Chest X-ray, PA view. Patient: 41 years old, sex F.
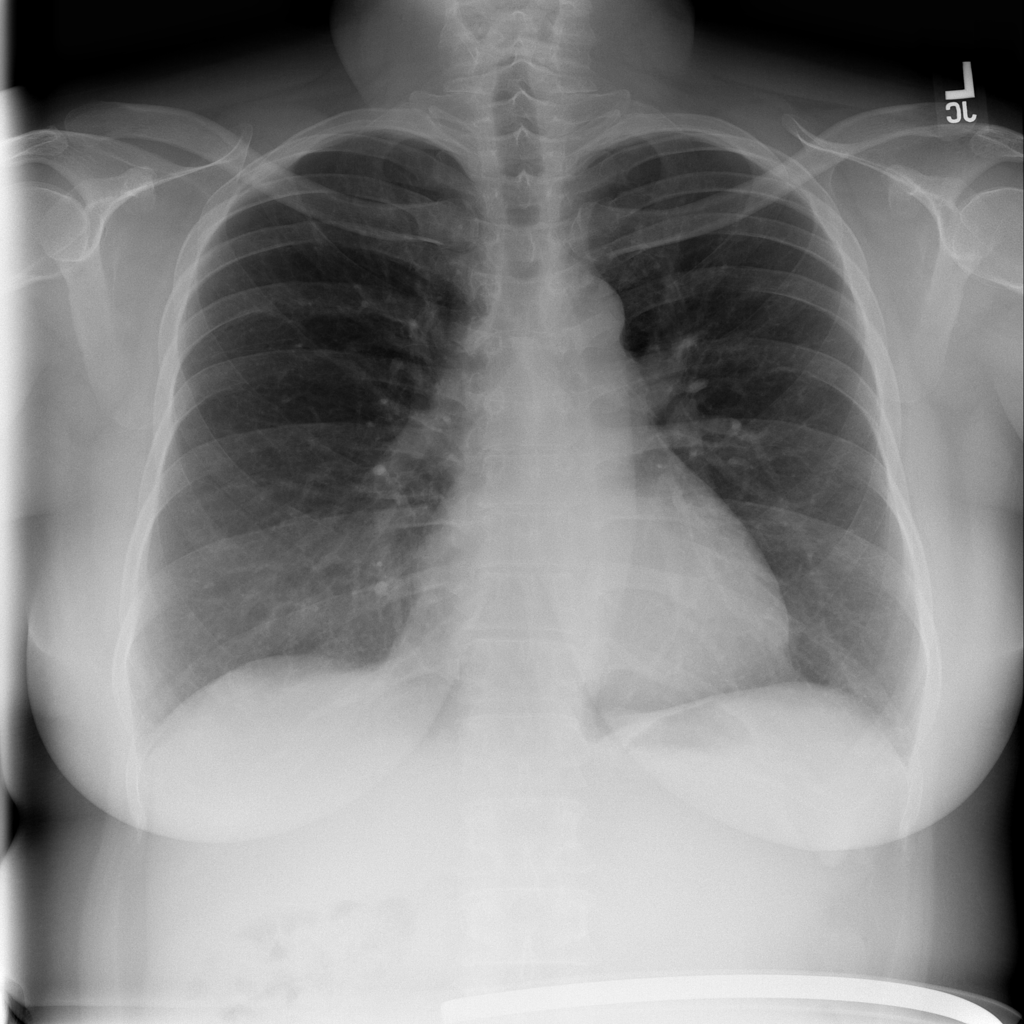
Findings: No Finding